Field crop: maize
Growth stage: 2
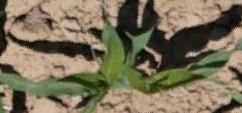
Species: maize